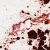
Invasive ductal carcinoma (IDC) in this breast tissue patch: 0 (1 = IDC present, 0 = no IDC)